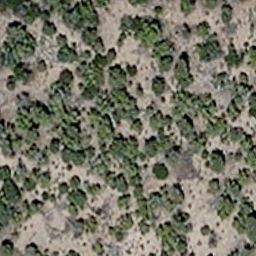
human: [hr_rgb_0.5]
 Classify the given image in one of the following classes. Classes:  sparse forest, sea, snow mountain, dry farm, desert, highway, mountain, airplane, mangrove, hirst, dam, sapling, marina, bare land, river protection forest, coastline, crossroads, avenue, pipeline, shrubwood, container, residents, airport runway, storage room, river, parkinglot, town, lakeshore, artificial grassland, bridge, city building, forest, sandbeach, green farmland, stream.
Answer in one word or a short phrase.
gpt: sparse forest